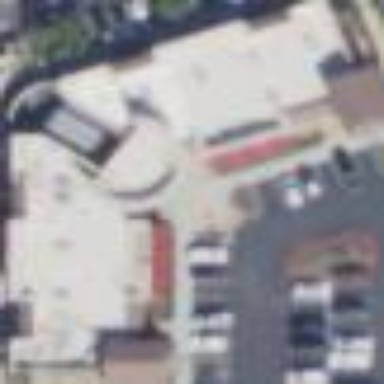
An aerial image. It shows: Commercial building.